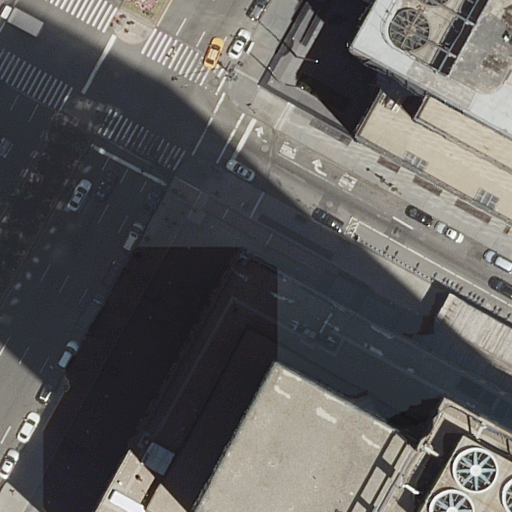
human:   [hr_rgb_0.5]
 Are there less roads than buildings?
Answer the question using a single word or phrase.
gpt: no

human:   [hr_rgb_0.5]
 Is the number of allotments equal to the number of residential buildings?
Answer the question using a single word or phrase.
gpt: yes

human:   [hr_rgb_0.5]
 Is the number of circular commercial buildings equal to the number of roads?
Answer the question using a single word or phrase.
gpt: no

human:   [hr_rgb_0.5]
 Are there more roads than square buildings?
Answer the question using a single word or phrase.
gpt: yes

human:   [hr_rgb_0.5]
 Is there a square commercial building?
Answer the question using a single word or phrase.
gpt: no

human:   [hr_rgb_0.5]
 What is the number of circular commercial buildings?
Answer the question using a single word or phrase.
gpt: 0

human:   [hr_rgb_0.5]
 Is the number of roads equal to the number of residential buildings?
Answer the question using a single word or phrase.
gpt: no

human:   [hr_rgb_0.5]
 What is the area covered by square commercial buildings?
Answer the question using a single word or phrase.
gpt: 0m2

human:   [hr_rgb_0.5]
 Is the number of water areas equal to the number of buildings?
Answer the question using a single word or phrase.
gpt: no

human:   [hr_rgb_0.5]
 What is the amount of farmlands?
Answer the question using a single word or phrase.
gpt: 0

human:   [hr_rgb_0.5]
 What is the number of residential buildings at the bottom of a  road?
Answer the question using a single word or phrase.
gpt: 0

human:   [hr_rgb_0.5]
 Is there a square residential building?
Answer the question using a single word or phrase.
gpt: no

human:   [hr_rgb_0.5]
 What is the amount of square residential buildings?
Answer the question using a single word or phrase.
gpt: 0

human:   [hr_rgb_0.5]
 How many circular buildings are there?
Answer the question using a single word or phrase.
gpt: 0

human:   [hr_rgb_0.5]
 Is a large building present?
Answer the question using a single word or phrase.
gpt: yes

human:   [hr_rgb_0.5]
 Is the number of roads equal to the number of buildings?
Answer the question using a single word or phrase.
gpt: no

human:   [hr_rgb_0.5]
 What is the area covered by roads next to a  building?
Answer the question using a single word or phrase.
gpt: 0m2

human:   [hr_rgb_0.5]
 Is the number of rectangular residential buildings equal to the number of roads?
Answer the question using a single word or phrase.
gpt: no

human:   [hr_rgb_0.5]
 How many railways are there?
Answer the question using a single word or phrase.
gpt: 0

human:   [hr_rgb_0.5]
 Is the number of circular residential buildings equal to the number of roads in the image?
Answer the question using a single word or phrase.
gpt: no

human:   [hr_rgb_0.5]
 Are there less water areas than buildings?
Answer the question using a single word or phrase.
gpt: yes

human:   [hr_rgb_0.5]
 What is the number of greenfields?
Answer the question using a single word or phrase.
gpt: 0

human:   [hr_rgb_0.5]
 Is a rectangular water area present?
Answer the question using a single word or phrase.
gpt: no

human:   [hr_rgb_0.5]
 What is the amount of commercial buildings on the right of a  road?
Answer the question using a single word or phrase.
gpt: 2

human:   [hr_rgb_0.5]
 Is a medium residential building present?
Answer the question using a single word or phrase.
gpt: no

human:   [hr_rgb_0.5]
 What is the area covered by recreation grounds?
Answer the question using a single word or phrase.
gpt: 0m2

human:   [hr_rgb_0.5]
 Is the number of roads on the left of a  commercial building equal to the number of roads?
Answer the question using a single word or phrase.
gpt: yes

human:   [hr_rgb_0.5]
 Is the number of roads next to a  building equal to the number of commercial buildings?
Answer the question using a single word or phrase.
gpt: no

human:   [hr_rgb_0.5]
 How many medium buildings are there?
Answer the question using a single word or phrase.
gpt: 1

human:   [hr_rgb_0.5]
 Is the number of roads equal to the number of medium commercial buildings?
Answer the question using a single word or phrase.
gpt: no

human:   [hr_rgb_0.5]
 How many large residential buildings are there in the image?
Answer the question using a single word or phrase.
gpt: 0

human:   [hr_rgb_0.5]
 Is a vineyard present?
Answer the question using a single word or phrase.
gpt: no

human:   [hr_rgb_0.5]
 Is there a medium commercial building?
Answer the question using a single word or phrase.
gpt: yes

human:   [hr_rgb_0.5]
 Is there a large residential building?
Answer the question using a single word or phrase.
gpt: no

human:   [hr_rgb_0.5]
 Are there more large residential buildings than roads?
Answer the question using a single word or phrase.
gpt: no

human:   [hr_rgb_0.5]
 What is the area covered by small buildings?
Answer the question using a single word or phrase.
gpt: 0m2